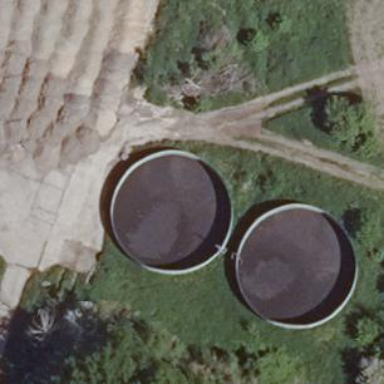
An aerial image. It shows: Slurry tank building.